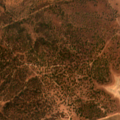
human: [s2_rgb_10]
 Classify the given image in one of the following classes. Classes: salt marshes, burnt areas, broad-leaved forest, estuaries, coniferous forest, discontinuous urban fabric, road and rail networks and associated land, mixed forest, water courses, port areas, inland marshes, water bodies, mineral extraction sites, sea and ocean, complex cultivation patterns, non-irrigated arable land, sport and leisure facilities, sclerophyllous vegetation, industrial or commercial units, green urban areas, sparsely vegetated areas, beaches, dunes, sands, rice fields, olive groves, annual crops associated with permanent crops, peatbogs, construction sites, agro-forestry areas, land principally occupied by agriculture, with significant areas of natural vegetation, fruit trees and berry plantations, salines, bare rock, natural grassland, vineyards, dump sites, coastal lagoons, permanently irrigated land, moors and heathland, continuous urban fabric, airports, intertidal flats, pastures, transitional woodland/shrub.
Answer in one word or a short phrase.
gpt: olive groves, pastures, agro-forestry areas, transitional woodland/shrub